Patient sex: M
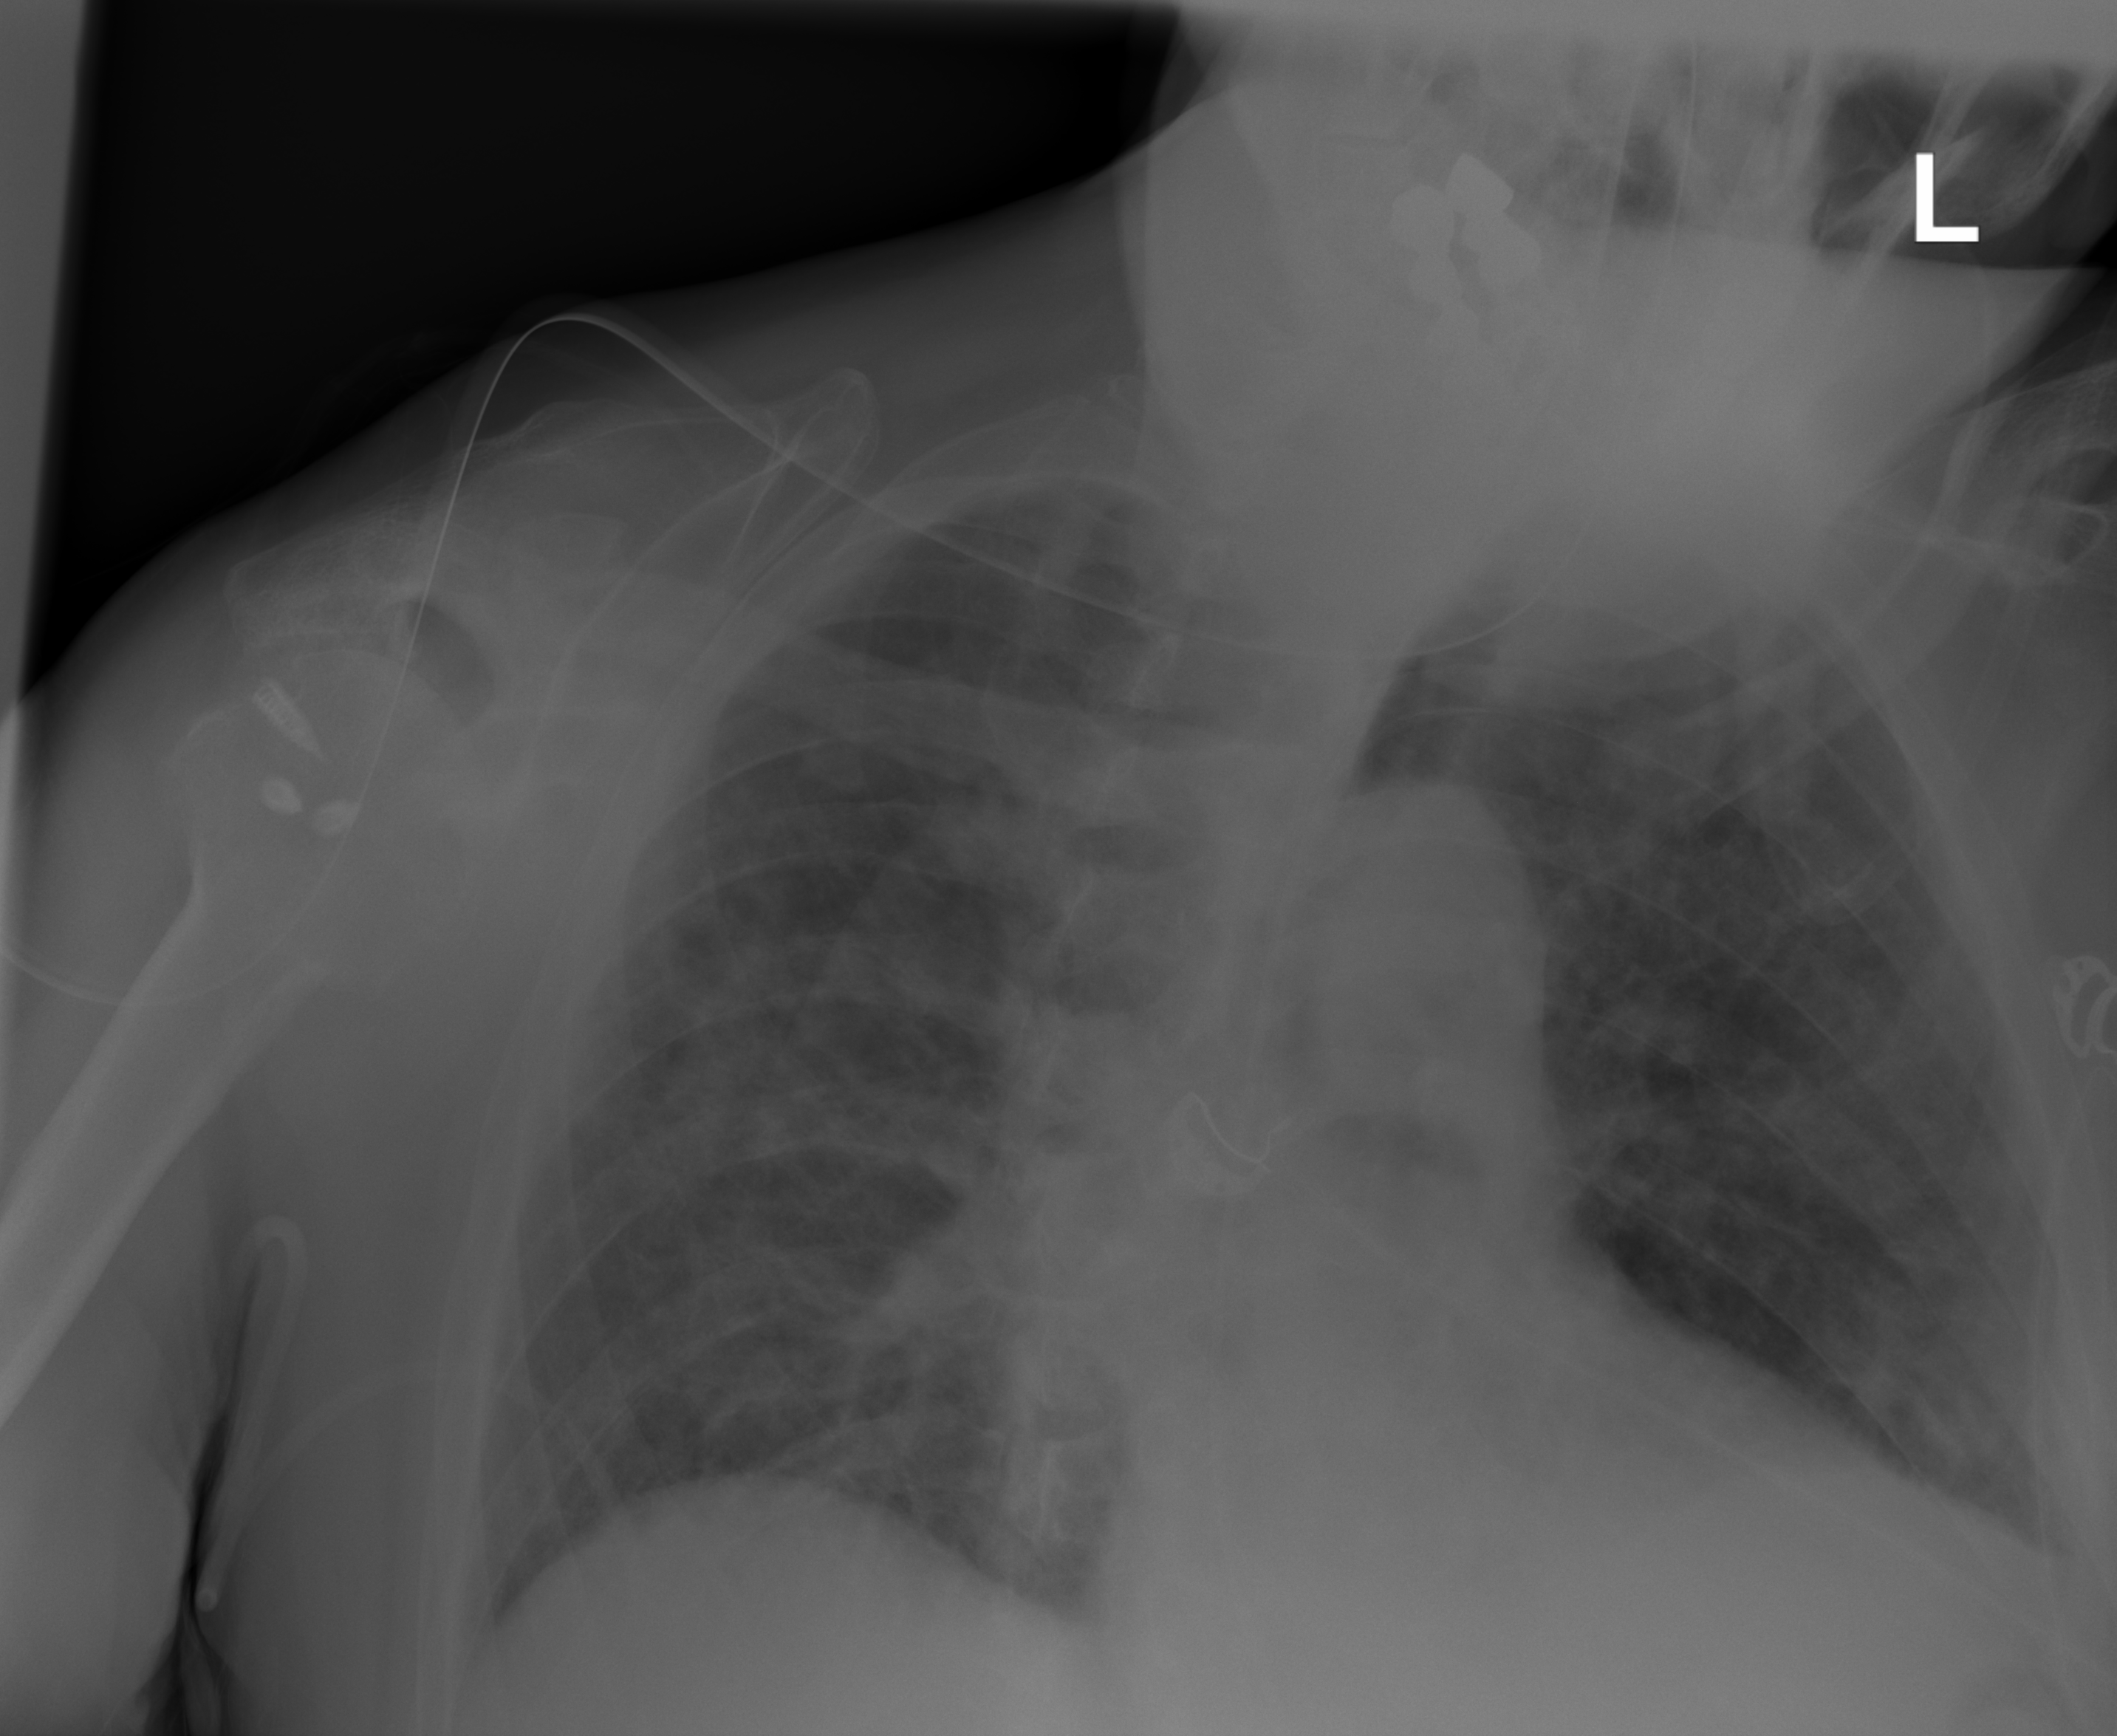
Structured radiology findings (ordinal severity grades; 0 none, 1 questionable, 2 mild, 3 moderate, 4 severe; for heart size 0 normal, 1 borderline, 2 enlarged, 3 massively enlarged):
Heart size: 2
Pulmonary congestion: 0
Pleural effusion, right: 0
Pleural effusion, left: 2
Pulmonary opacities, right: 2
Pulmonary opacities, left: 2
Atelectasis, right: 0
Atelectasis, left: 0